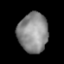
Tissue: lung
Cell type: Epithelial cells
Senescence score: 0.1979
Nuclear area (px): 1172
Mean DAPI intensity: 138.387